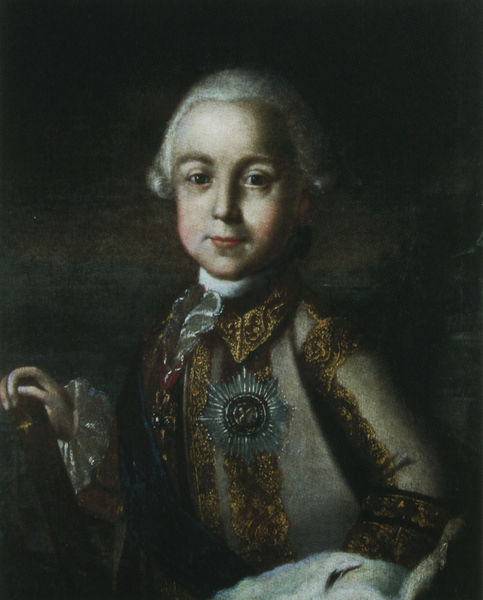
Titel: Großfürst Paul in der Uniform des General-Admirals
Standort: St. Petersburg
Institution: Schloss Pawlowsk
Schlagwörter: blau, dunkel, gemälde, hand, mann, schatten, weiß, sitzen, brust, frankreich, grau, hell, hintergrund, licht, mund, nacht, nase, schwarz, stirn, stuhl, vordergrund, ölbild, blick, rot, malerei, alt, anzug, hemd, hose, jacke, jung, arm, augen, barock, falten, gesicht, kragen, samt, silber, spitze, ärmel, bildnis, herr, hände, portrait, porträt, öl, bestickt, gewand, gold, haare, kostüm, mantel, reich, sitzend, stickerei, adel, kind, spitzen, augenbrauen, borte, brosche, england, frontal, lippen, locken, puder, renaissance, rokoko, rouge, seide, zart, rund, stock, perücke, infant, lächeln, ruhig, wangen, armlehne, lehne, man, backen, klein, amerika, friedrich, könig, bordüre, ernst, glanz, halstuch, pupillen, ornamente, junge, rüschen, gehrock, revers, zierlich, stolz, knabe, kreuz, stern, strahlen, militär, schwert, uniform, canne, soldat, hässlich, abzeichen, manschetten, offizier, orden, posieren, scherpe, brokat, fürst, rüstung, bildniss, portrai, österreich, wappen, jüngling, firnis, halbporträt, prinz, assis, chaise, absolutismus, adelig, stickereien, prunk, kostbar, ludwig, würdevoll, perrücke, roi, mozart, enfant, gestellt, prächtig, prunkvoll, mend, künstlich, mozartzopf, voltaire, soldate, regieren, thronfolger, augen nase, habsburg, auszeichnung, trassen, würdig, oranamente, perruque, prince, borden, degeneriert, auszeichnun', copley, friedrich der große, goldener rock, gräulich, melencholisch, mozat, prden, stieckerei, wilhelmii, nachfolger, noble, 18. jahrhundert, che, ner, dauphin, royale